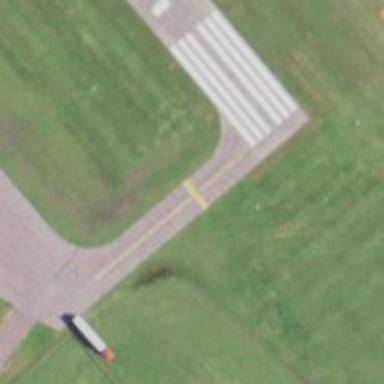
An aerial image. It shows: View of taxiway at the airport.